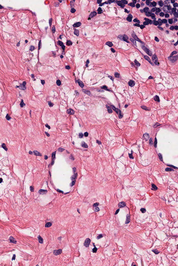
Tumor epithelial tissue: no
Tumor-associated stroma tissue: yes
Normal tissue: no